Question: When I try to change the password of my paypal sandbox test account, for security, it asks me to enter either a full credit card number or full bank account number. It gives me the last few digits of these accounts, as in the image below:

So the basic problem is this credit card number and bank account number were auto-created by the sandbox when I created these account. I have no idea what either of these numbers actually are. Here's what I have tried:
- - - -
I just want to change my password. How can I do this?
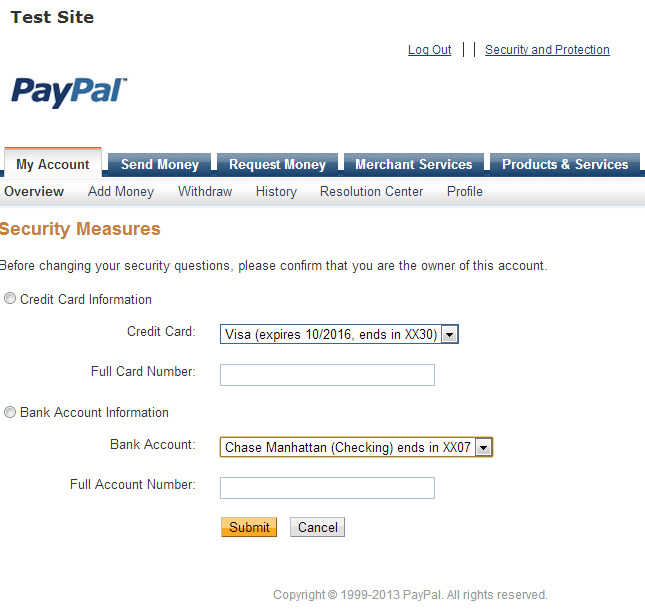
Answer: You can change your sandbox account password from developer.paypal.com.
1. Go to developer.paypal.com and log in
2. Click "Applications"
3. Click "Sandbox accounts"
4. Select one of your test accounts, then click "Profile"
5. Click "Change password"
6. Enter a new password, then click "Save"

> NOTE: If you're trying to change the password and see the error message "please try again" after clicking "Save", make sure the new password has these characteristics:
- -
Hope this helps! Let me know if you run into any issues.
Thanks,